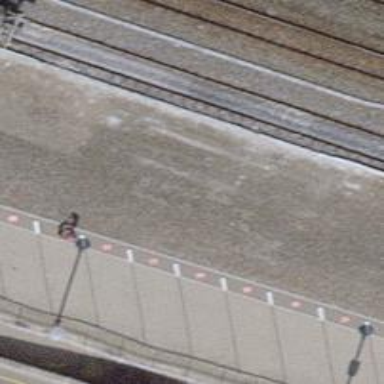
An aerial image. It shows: Cycle barrier.